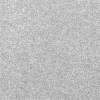
Atmospheric dust classification: dusty